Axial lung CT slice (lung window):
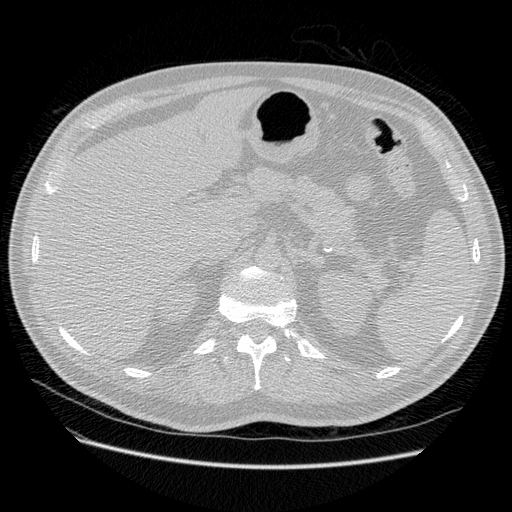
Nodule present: no